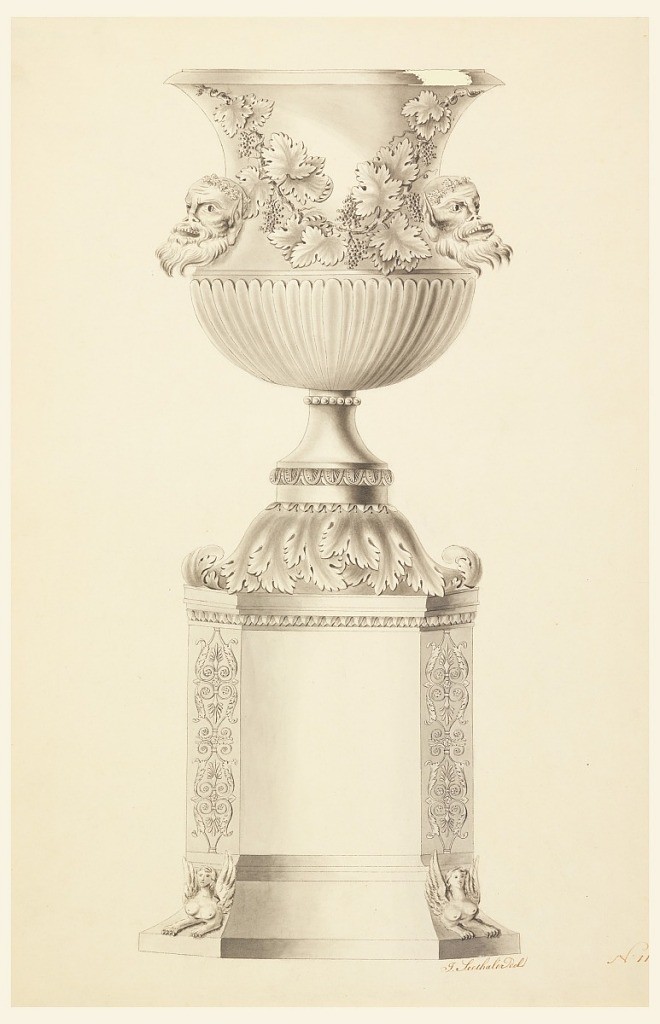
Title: Design for a Vase on an Octagonal Pedestal
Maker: Joseph Anton Seethaler II, German, 1799–1868
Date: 1827–35
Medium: Pen and black ink, brush and wash on paper
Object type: Drawing
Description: Sphinxes project from the oblique sides of the pedestal which shows farther up a palmette fringe. Satyr masks and a grapevine festoon decorate the concave top section of the vase.